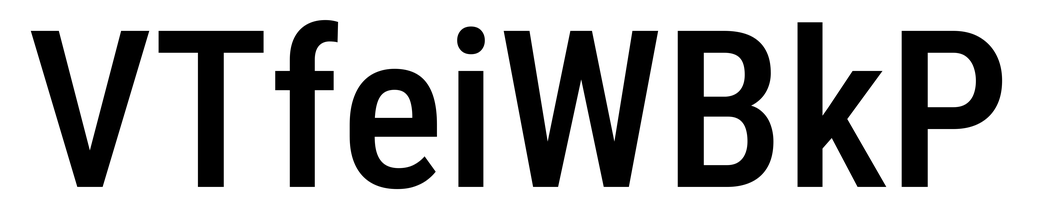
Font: Roboto_Condensed_Medium